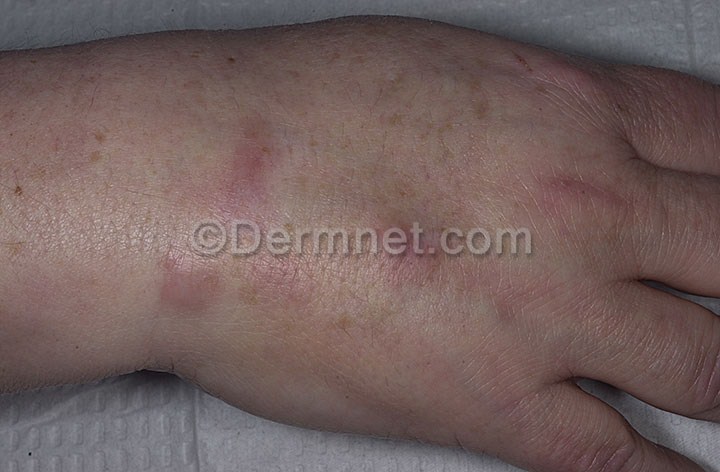
Disease: Systemic Disease